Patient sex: M
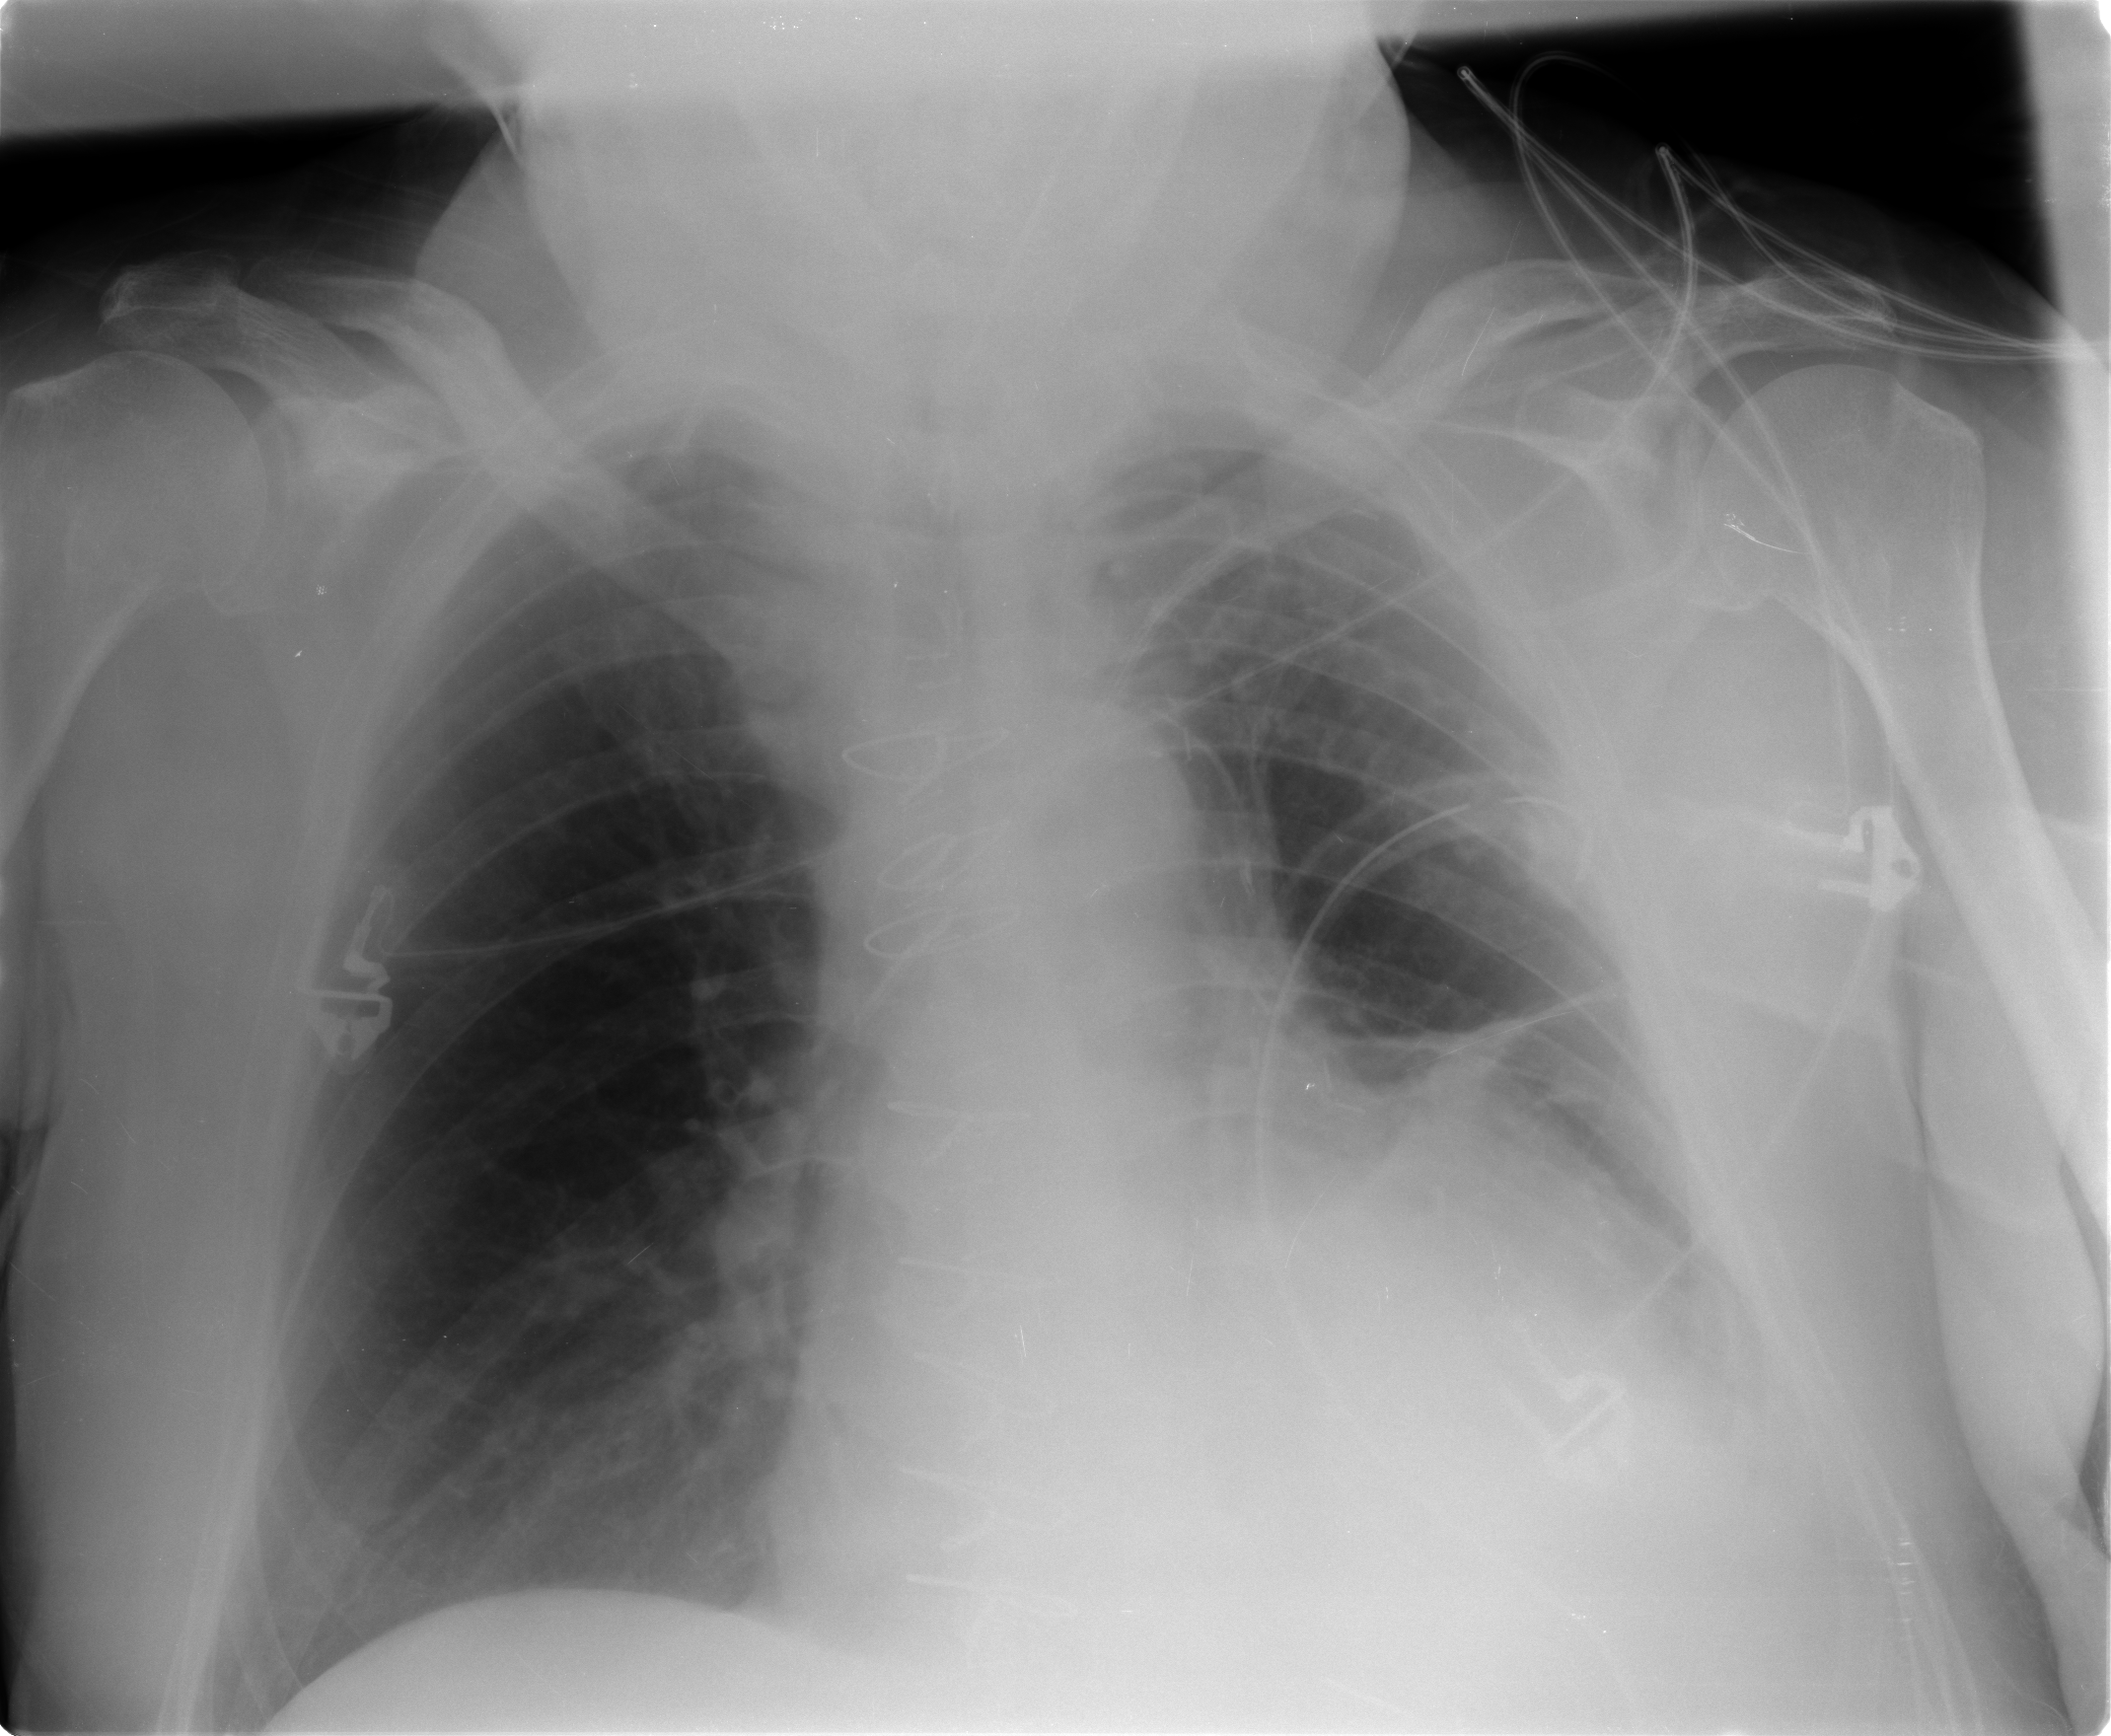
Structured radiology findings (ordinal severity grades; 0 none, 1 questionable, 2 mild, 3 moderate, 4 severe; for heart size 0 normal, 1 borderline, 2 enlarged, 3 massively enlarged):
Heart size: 2
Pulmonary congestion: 2
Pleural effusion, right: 0
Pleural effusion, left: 2
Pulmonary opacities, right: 0
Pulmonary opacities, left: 0
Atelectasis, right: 0
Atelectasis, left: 2